Aerial crown-view tile of a tropical tree (Barro Colorado Island, Panama), acquired 20250616:
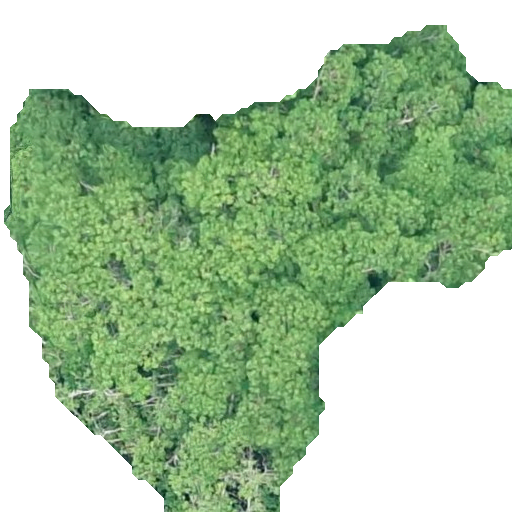
Species: Hura crepitans
GBIF accepted scientific name: Hura crepitans
Crown area: 232.969 m²